Question: I have the following database structure:

Cards table have a many to many relationship with types, types can have one of thoses 3 metatypes:
- - -
In my Card model, I would like to have the following methods:
- - -
Is it possible to add a where on the types table (not on the pivot) to achieve this ?
Prior to that, I had 3 distinct tables:
- - -
But that doesn't seemed a very good idea, because the metatype data is already present in the types table, so I rather not "repeat" this information by duplicating the relation tables.
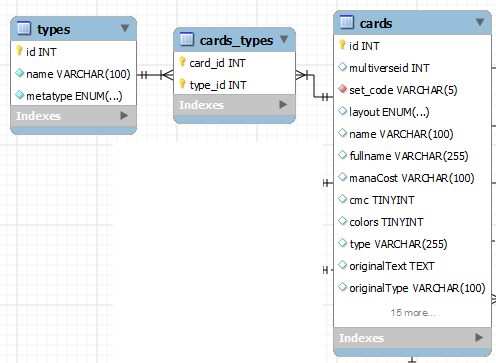
Answer: This might work:
'''
public function supertype() {
return $this->belongsToMany('Card')->where('metatype','=','supertype');
}
public function subtype() {
return $this->belongsToMany('Card')->where('metatype','=','subtype');
}
public function type() {
return $this->belongsToMany('Card')->where('metatype','=','type');
}
'''